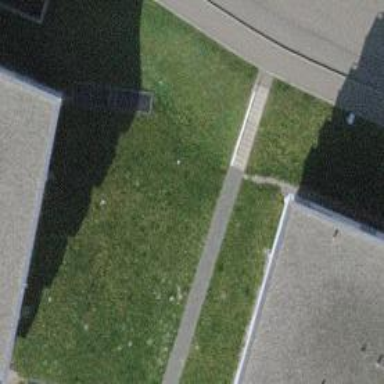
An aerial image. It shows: Footway made of cobblestone.